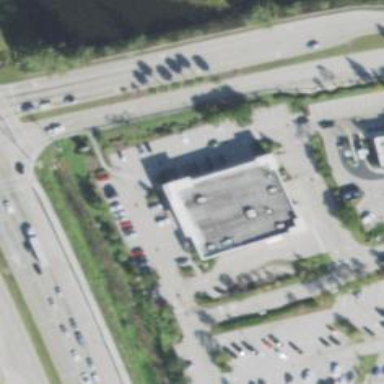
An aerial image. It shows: Retail building.